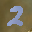
Label: 2